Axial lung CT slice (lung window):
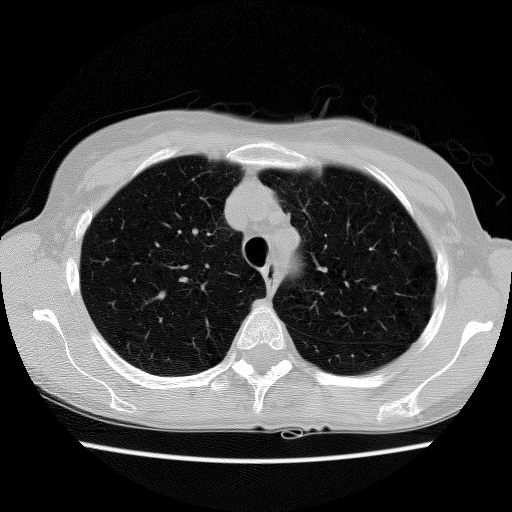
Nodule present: no